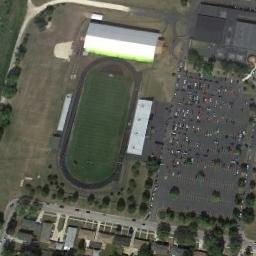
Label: ground_track_field